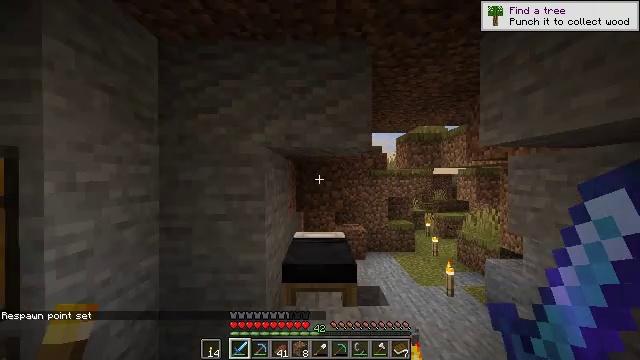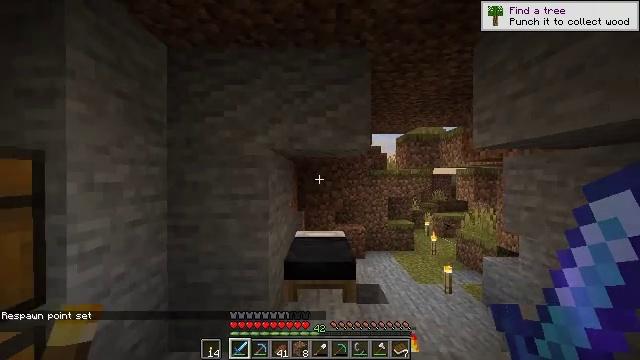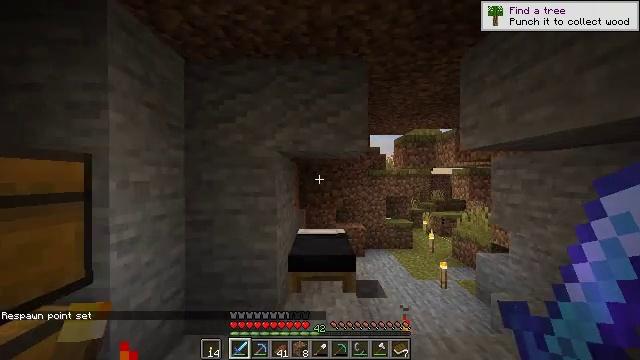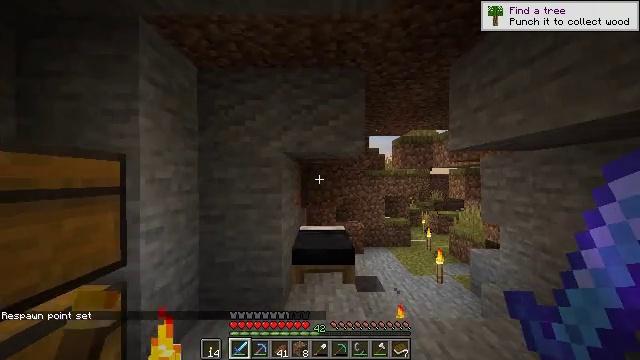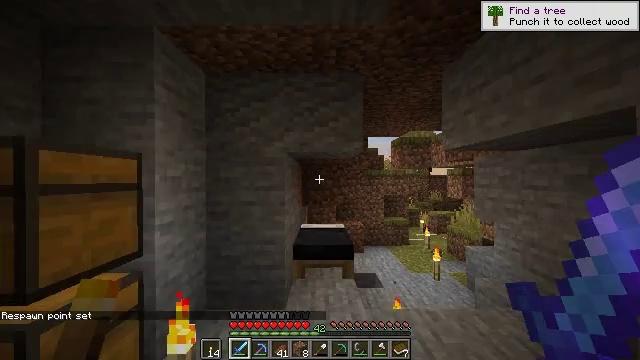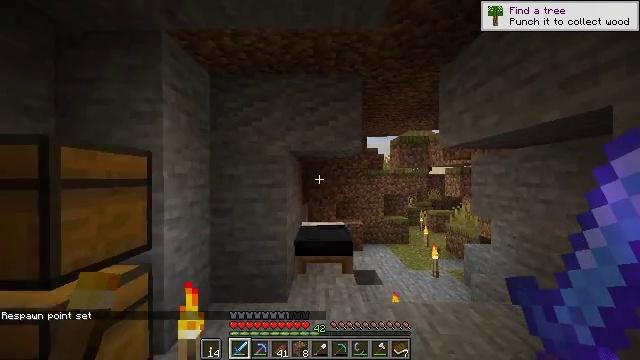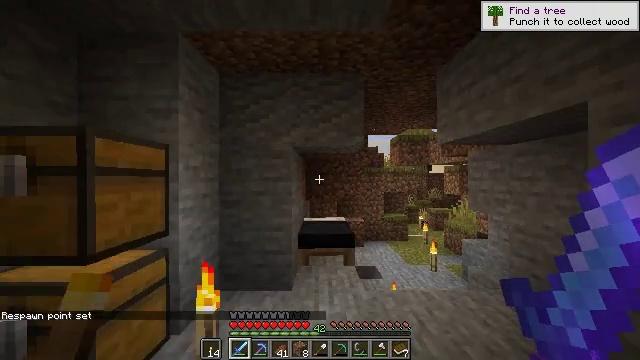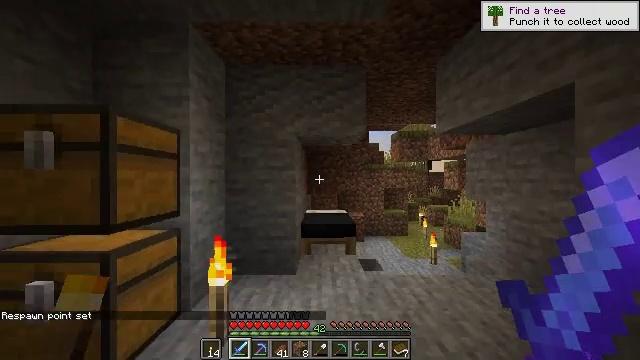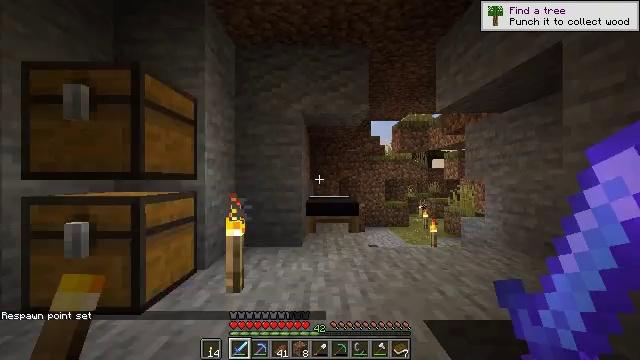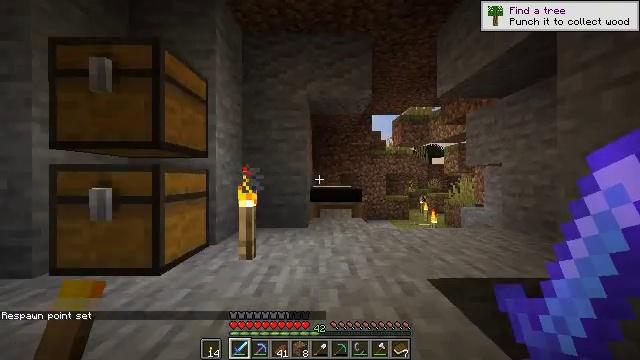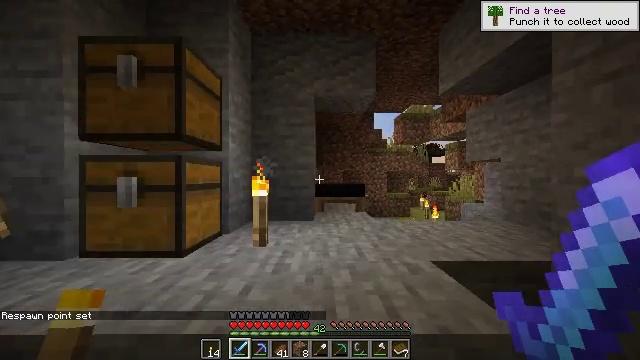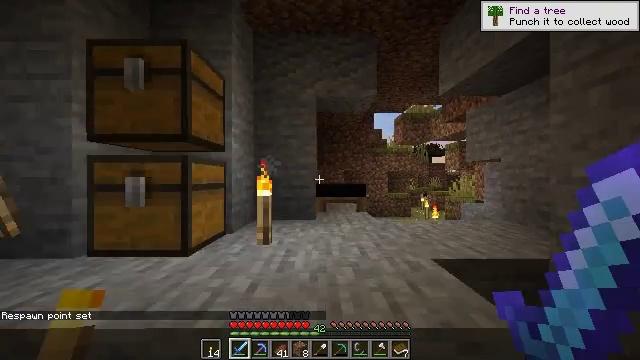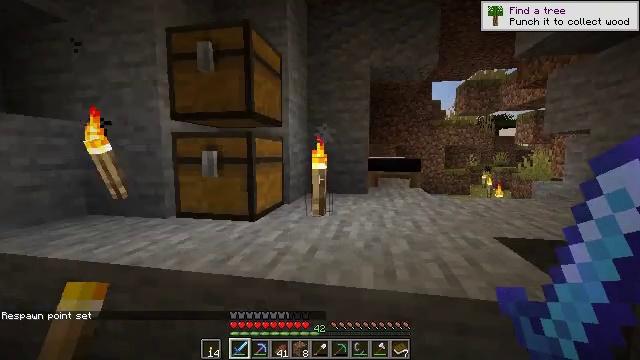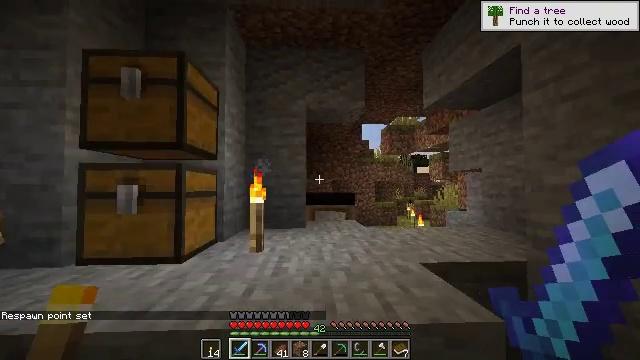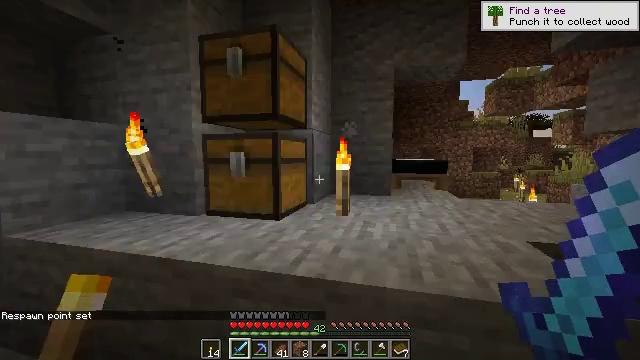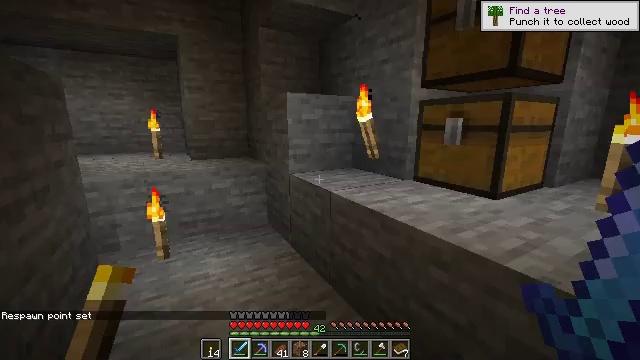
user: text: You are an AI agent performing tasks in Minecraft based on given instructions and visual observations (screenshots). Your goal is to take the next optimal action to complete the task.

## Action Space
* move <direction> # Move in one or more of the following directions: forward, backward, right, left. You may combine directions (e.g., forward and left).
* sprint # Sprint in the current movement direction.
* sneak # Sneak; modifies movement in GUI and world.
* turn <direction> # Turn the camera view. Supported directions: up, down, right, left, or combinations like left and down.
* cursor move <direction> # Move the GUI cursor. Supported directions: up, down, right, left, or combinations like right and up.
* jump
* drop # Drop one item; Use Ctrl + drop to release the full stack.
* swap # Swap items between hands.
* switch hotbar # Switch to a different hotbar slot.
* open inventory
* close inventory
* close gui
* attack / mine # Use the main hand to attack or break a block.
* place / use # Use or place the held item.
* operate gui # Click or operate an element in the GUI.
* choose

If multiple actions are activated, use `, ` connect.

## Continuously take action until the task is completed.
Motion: motion action
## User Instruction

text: Craft a smooth sandstone.
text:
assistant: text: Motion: move back
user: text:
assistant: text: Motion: move back
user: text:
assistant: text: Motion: move back
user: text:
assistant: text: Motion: move back
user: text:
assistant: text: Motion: move back and move left
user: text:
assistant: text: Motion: move back and move left
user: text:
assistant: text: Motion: move back and move left
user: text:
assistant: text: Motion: move back and move left
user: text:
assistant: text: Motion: move back and move left
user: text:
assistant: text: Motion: no_op
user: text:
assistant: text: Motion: no_op
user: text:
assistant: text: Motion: turn left and down
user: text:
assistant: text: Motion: turn right and up
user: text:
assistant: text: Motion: turn left and down
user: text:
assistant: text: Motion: turn left and down
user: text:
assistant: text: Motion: turn left
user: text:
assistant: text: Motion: turn left
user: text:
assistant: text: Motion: turn right
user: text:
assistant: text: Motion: turn right and up
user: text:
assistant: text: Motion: turn up
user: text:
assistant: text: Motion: move forward
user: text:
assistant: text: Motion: move forward and move right
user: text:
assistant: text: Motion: move forward and move right
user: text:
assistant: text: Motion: move forward and move right
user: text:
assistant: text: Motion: move forward and move right
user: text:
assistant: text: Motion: move forward and move right, turn up
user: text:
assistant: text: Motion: move forward, turn left and down
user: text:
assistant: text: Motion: move forward
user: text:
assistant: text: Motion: move forward, turn left and up
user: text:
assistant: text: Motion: move forward and move right, turn left